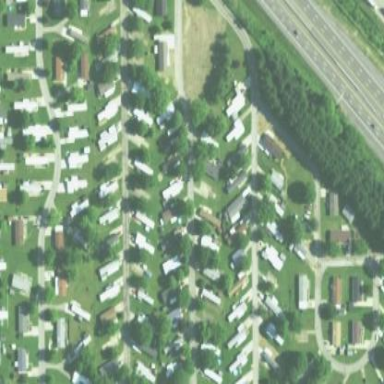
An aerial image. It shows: Trailer park.